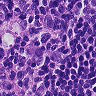
Metastatic tissue present: no